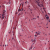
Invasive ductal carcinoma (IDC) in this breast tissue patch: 0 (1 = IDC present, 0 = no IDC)